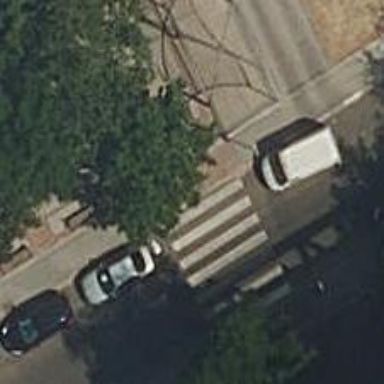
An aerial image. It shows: Uncontrolled zebra crossing on the road.